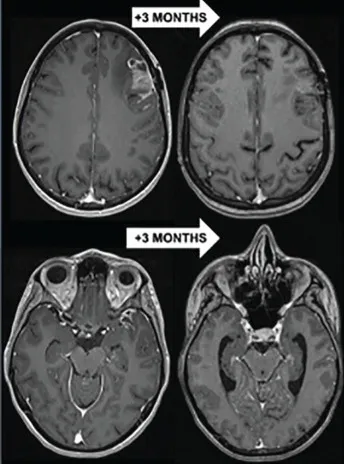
(A) Brain T1-WI MRI showing a PR of the left frontal lesion but progression of other LM lesions to stereotactic radiation therapy (5*6 Gy) followed by paclitaxel-trastuzumab-pertuzumab.
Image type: radiology (mri)